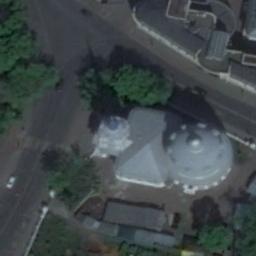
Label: church